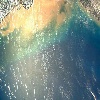
Label: water